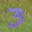
Label: 3